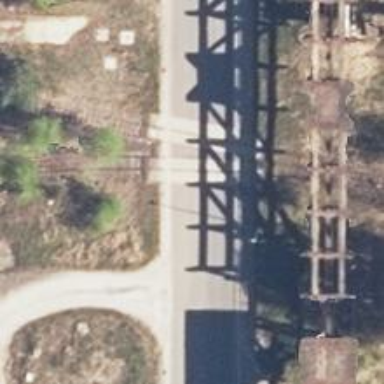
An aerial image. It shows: Disused railway spur service.